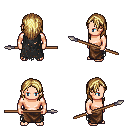
a pixel art fantasy rpg character, male body template, human, light skin, black tattered cape, robe skirt, blonde long hairstyle, spear, four views (front, back, left, right), 2x2 character sprite sheet, small pixel art, hard edges, no anti-aliasing